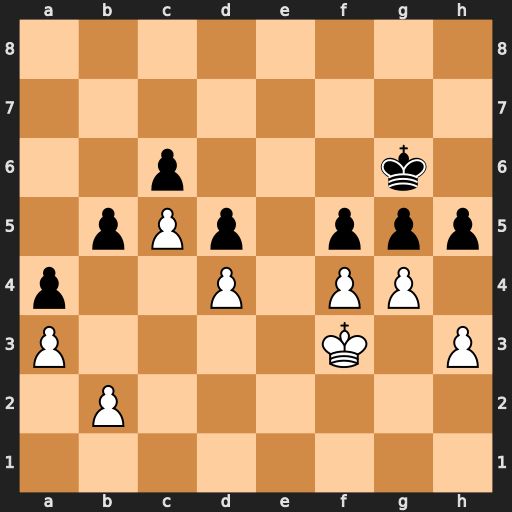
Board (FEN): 8/8/2p3k1/1pPp1ppp/p2P1PP1/P4K1P/1P6/8
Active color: w
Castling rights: -
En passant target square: -
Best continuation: gxh5+ Kxh5 fxg5